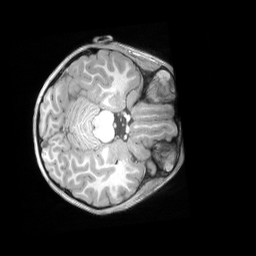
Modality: T1w
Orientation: axial
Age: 7
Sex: male
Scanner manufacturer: siemens
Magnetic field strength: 3 T
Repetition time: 2.53 s
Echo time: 0.00164 s